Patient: sex M, age 29
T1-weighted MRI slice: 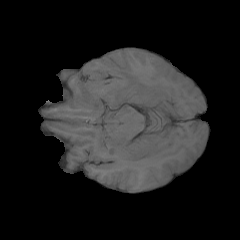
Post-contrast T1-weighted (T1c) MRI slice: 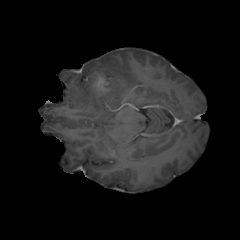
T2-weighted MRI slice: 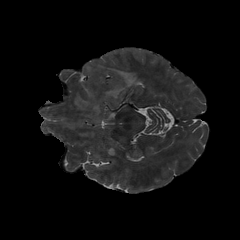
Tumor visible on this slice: yes
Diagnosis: Glioblastoma, IDH-wildtype
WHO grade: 4